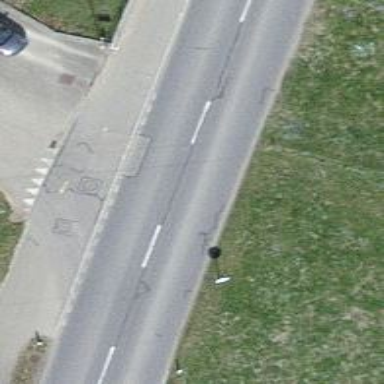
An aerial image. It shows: Bus stop with designated stop position for public transport.